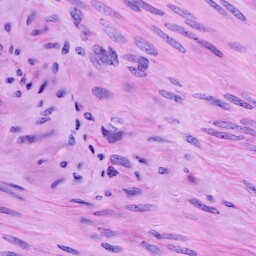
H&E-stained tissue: Cervix